Question: I followed all the steps on the Durandal tutorial page but for whatever reason, the widget is not getting bound.
The following line is copied from browser, I am expecting it to be injected with the HTML from the widget.
'''
<div data-bind="widget: {kind:'dateMonthPicker', DateSubject: DateSubject}"></div>
'''
Using the alternative syntax didn't get me any further either:
'''
<div data-bind="dateMonthPicker:{DateSubject: DateSubject}"></div>
'''
I have placed the widget in what I believe to be the correct folder:

Also added the following lines to the start up routine:
'''
app.configurePlugins({
router: true,
dialog: true,
widget: true,
http: true
});
widget.registerKind('dateMonthPicker');
'''
Any thoughts on what I could be missing? I don't think the code in the widget itself matters, because they are simply not getting called. I put a debugger in the 'activate' line and it didn't even get there. The most frustrating part is probably the lack of error because I don't even know what I could be doing wrong.
Please help.
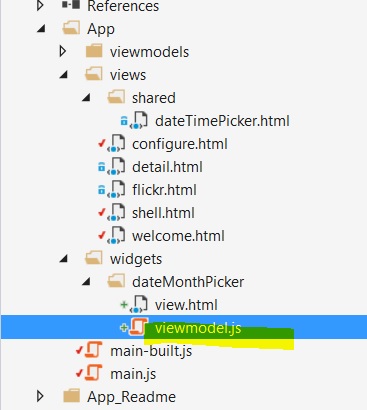
Answer: Turned out an exception was thrown in the parent ViewModel activation routine.
Exception was swallowed instead of propagated which made debugging it such a challenge.